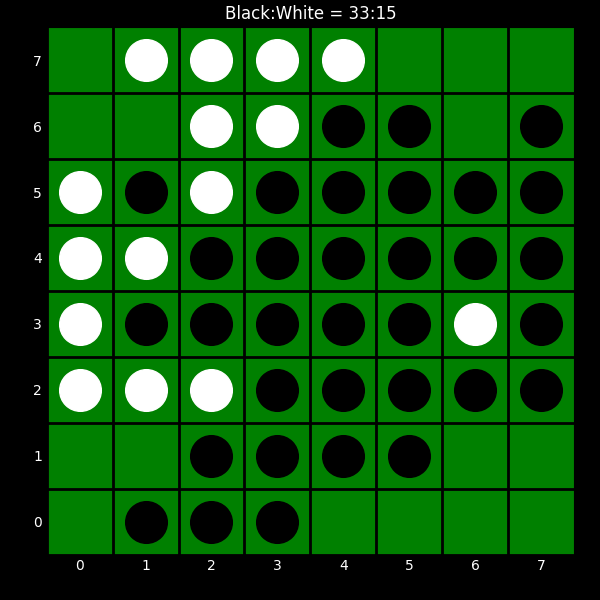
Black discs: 33
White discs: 15